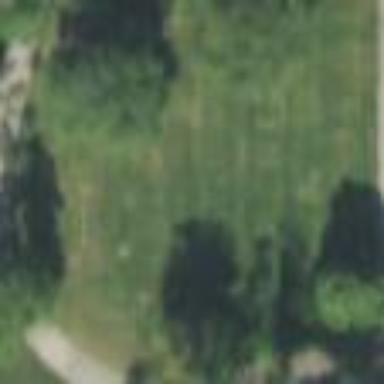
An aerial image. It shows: Cemetery.